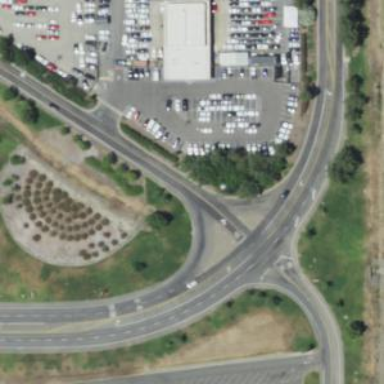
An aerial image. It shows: Tertiary link road.